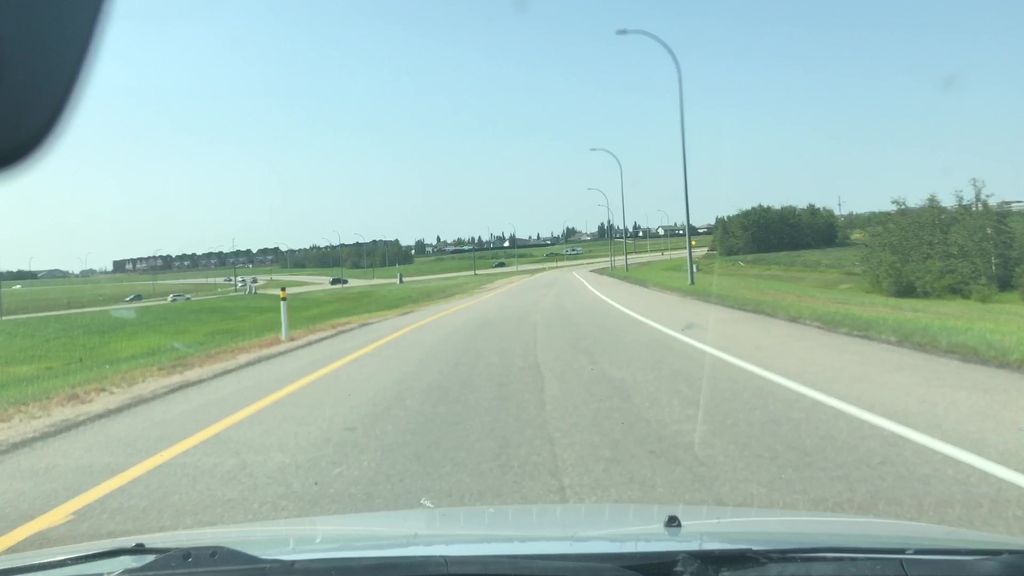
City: edmonton